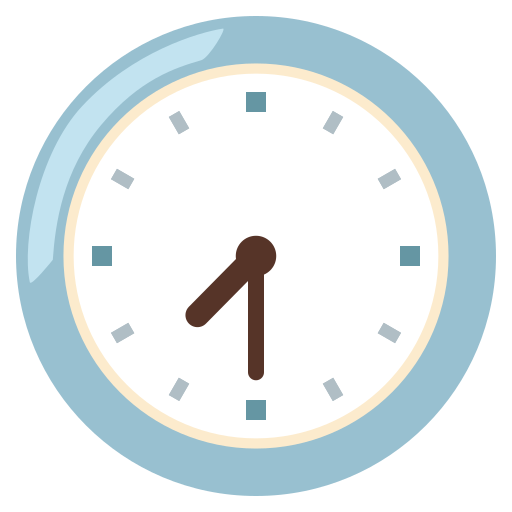
Emoji: 🕢